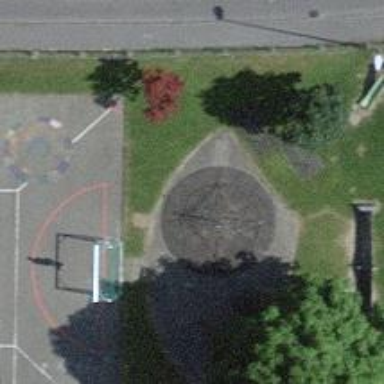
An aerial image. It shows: Playground area for leisure activities on the land.